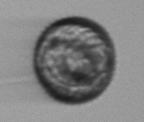
Label: Margalefidinium